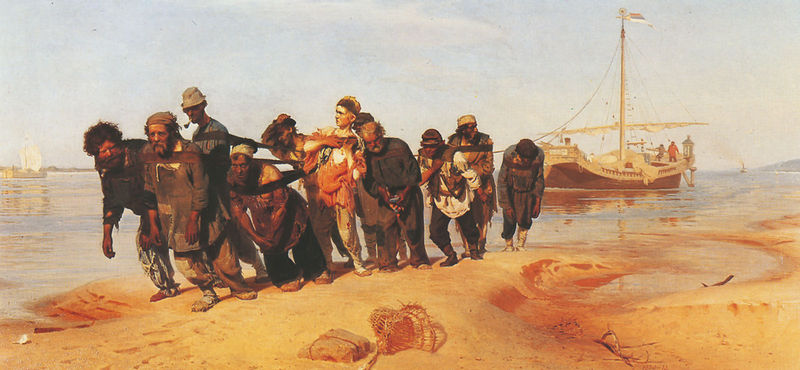
Titel: Die Volga Flussschiffer
Künstler: Ilja Repin
Institution: Leningrad, Russisches Museum
Schlagwörter: blau, gemälde, himmel, körper, meer, wasser, fluss, menschen, sand, ufer, männer, stein, boot, küste, schiff, segel, strand, fahne, mast, segelschiff, zug, ziehen, arbeiter, anstrengung, pfeife, korb, lumpen, wimpel, erschöpft, gurte, treidler, seidler